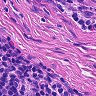
Metastatic tissue present: no